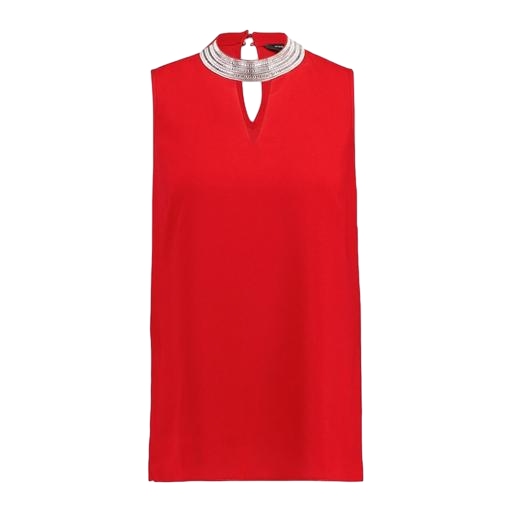
red summer sleeveless choker neck band top, red petite high-low mock-neck top only macy, red sleeveless top, white background